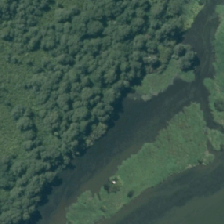
Land cover: herbaceous_freshwater_vege